Question: In autocompletion popup there are green bullets with method names.

I know that line crossing method's bullet means that the method is deprecated.
But what the little clock means?
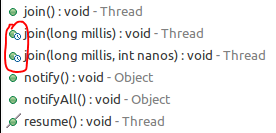
Answer: It means it's a 'synchronized member'.
<URL>